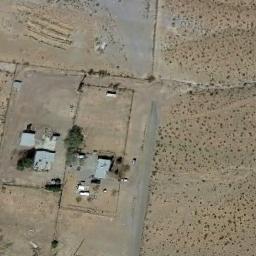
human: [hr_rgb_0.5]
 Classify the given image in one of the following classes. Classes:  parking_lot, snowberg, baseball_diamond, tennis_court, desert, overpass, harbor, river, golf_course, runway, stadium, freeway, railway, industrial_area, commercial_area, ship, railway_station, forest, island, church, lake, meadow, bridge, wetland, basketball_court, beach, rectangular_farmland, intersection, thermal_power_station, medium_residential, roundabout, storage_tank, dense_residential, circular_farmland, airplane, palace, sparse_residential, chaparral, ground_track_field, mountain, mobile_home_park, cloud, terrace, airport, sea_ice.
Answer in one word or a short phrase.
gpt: sparse_residential